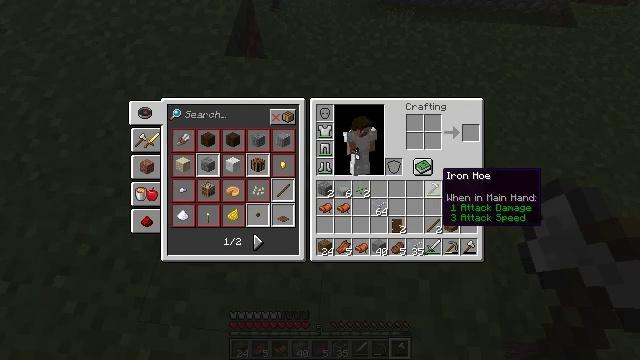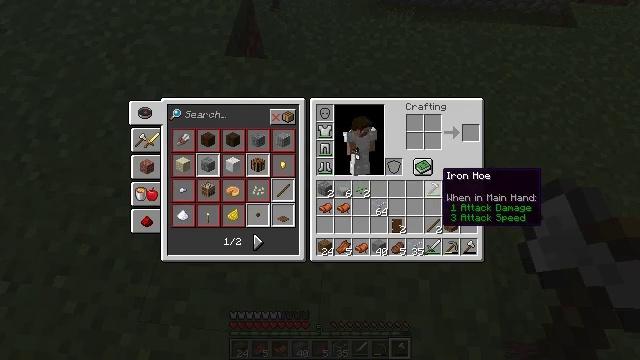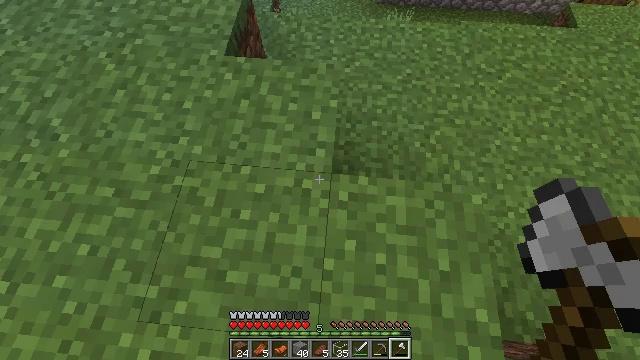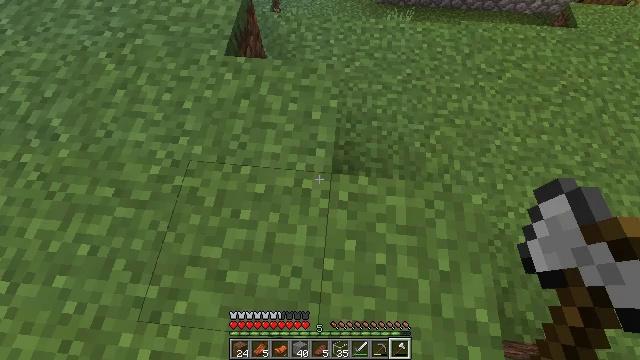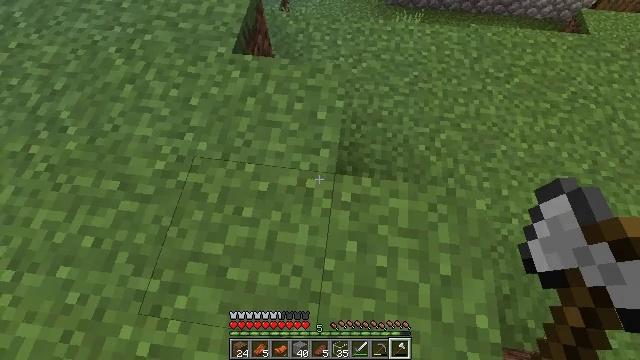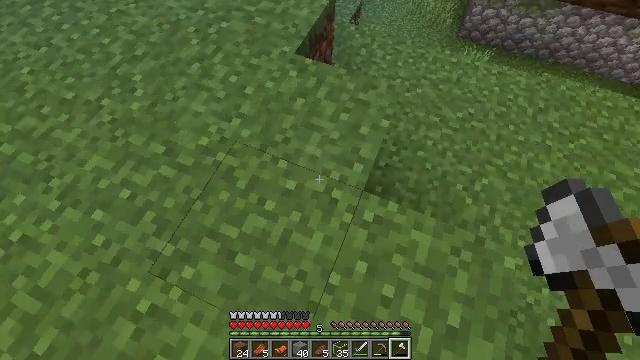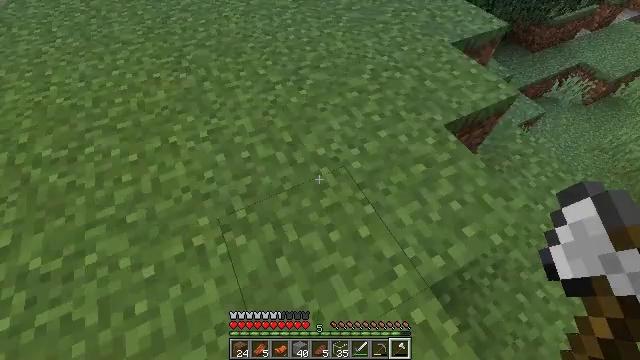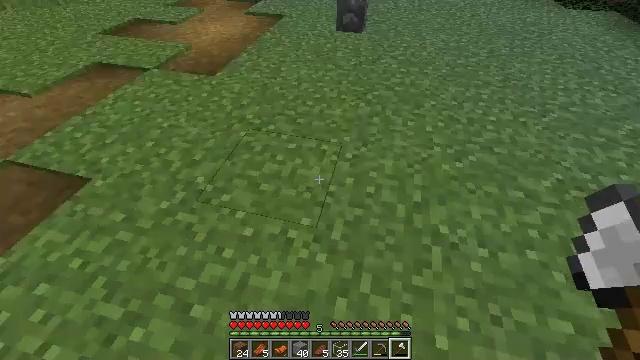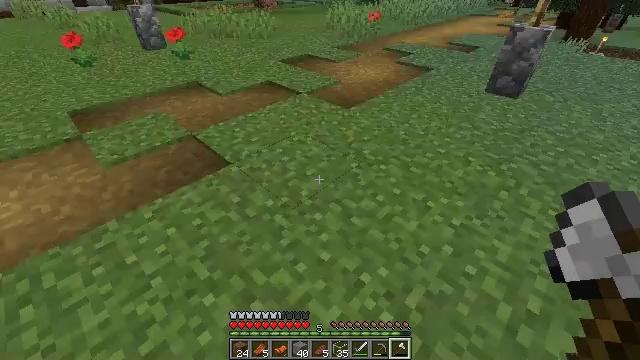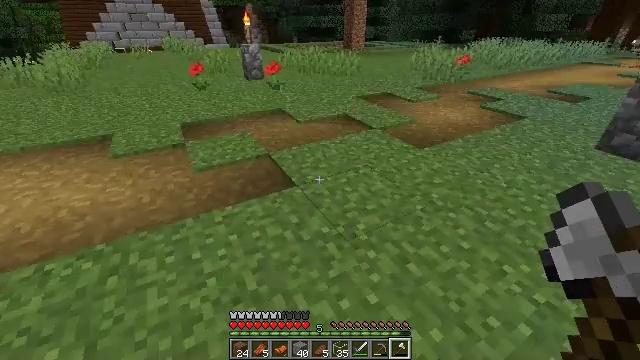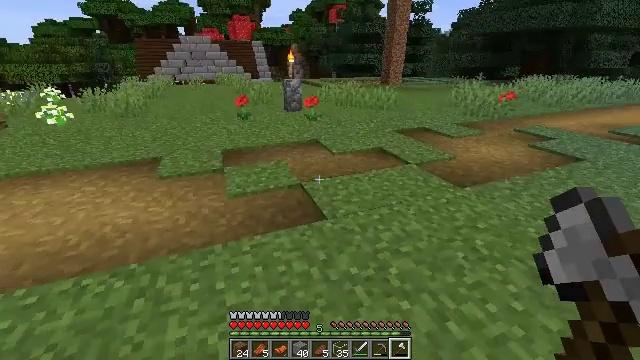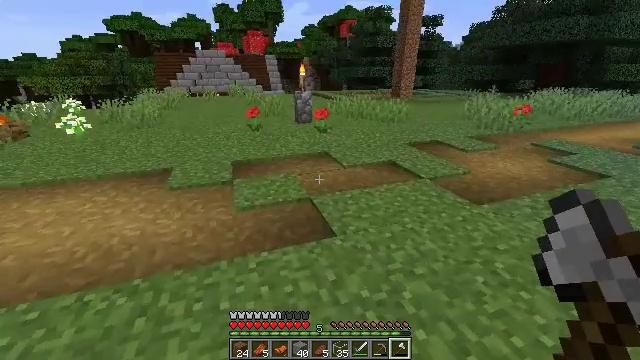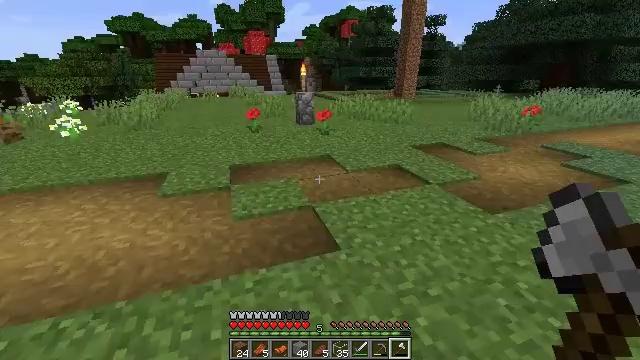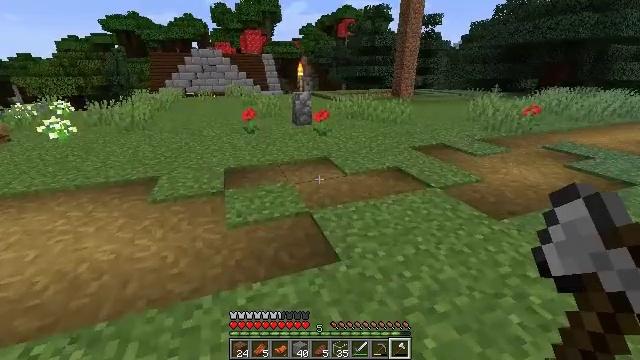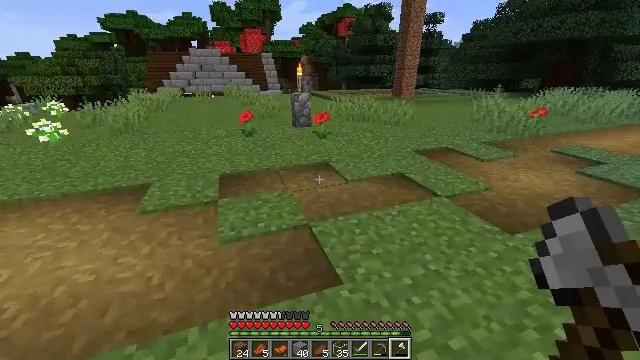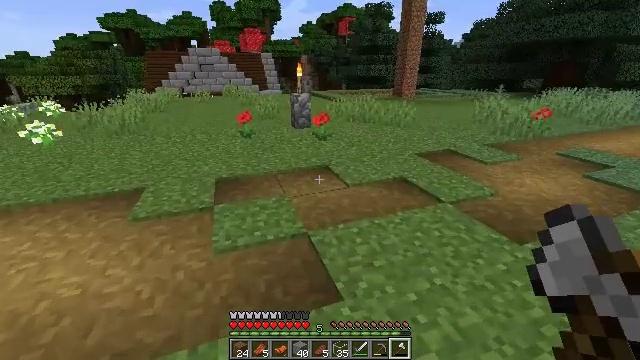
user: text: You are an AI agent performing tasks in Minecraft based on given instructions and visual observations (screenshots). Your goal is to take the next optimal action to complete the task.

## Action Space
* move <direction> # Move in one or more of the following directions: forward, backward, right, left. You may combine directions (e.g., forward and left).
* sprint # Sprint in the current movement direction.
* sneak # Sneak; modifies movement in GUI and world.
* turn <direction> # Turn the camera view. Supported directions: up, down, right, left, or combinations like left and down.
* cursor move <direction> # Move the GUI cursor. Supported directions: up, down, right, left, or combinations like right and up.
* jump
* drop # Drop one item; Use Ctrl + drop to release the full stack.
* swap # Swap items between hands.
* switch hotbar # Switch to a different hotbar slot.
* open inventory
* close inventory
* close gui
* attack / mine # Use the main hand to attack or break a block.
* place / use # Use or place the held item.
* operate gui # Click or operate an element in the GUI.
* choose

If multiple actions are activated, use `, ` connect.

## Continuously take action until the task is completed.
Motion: motion action
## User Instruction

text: Obtain stone by smelting cobblestone in the furnace.
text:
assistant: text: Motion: no_op
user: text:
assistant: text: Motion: no_op
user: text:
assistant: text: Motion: no_op
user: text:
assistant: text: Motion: no_op
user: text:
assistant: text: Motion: no_op
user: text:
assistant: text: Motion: turn left
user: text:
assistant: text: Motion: turn left and up
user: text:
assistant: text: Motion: turn left and up
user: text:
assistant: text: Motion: turn left and up
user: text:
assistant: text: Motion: turn left and up
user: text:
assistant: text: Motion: turn left and up
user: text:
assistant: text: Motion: move forward, turn left and up
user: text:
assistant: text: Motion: move forward, turn left and up
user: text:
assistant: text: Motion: move forward
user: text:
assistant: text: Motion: move forward
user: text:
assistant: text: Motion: move forward
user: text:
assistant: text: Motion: move forward
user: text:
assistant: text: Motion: move forward, sprint
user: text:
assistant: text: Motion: move forward, sprint, turn left and up
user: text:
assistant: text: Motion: move forward, sprint, turn left and up
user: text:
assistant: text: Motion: move forward, turn left and up
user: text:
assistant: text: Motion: move forward, sprint
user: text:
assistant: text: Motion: move forward, sprint, turn left
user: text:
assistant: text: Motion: move forward, sprint, turn left
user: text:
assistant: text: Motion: move forward, sprint, turn left
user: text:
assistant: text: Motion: move forward
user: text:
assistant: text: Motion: move forward
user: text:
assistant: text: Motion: move forward
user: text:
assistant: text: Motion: move forward
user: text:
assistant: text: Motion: move forward